Interaction volume radius: 10 \u00c5
Interaction volume height: 25 \u00c5
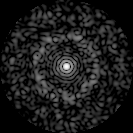
Disorder parameter: 0.842